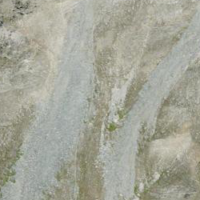
EUNIS habitat code: 48
Species observed at this site:
Pyrrhocorax graculus